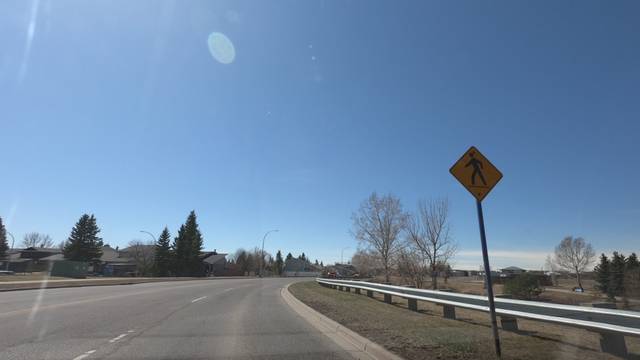
Region: Canada
Coordinates: 51.279, -114.009